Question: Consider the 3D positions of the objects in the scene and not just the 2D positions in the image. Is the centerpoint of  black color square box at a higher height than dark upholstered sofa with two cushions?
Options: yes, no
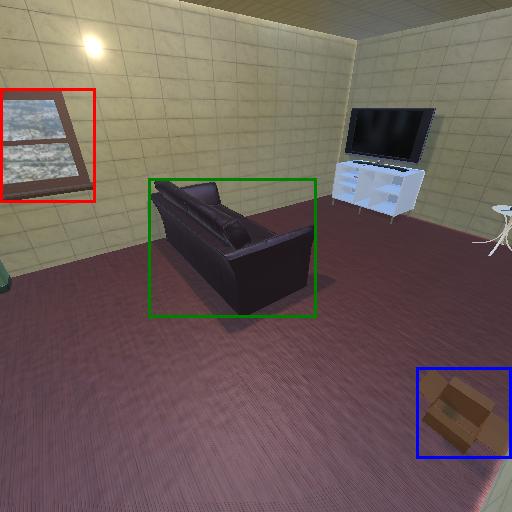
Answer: yes